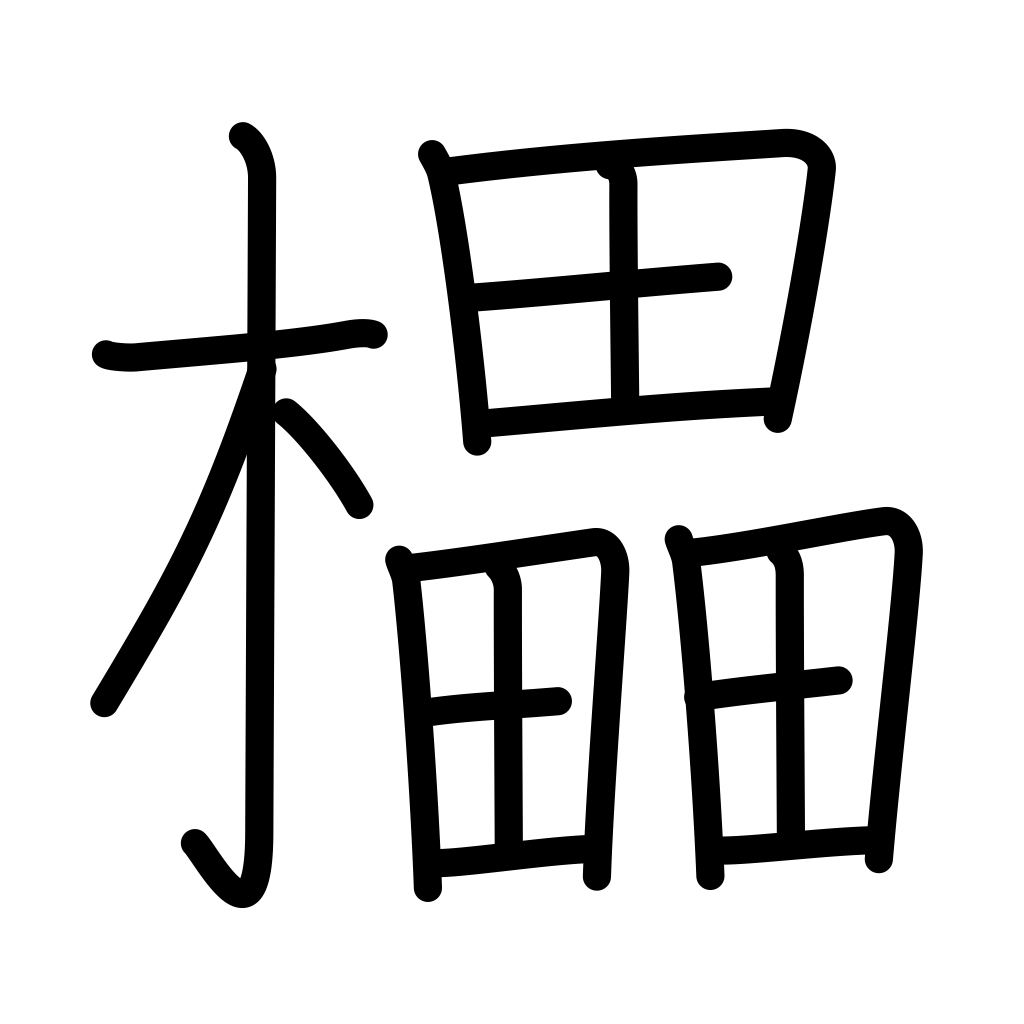
Meaning: decorated wine cask, decorated sword hilt